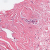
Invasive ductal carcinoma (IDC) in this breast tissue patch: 0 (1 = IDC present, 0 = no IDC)